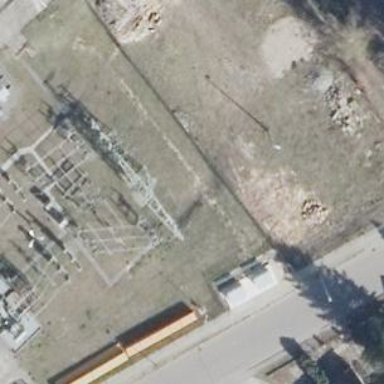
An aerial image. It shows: Three cables of power line.